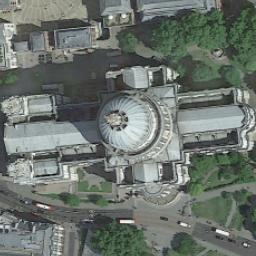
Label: church